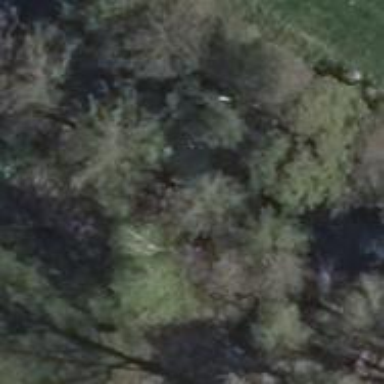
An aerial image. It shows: Row of deciduous broadleaved trees.